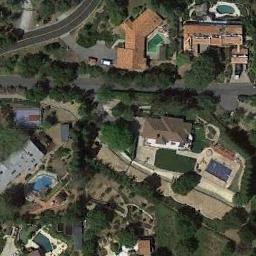
Label: residential